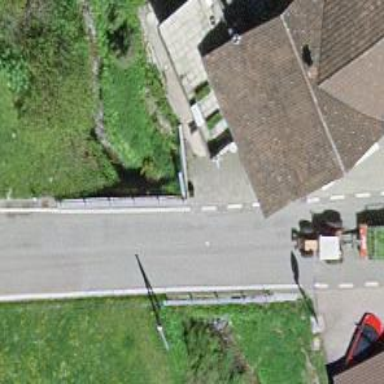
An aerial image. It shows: Tertiary road with asphalt surface crossing bridge without sidewalk.